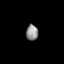
Tissue: lung
Cell type: Fibroblasts
Senescence score: 0.5581
Nuclear area (px): 184
Mean DAPI intensity: 144.364